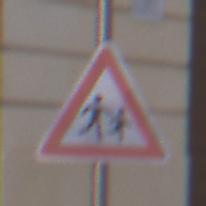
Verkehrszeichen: KinderLinks
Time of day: MorningAfternoon
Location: Outdoor (Urban)
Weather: PartlyCloudy
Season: NotSpecified
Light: Natural